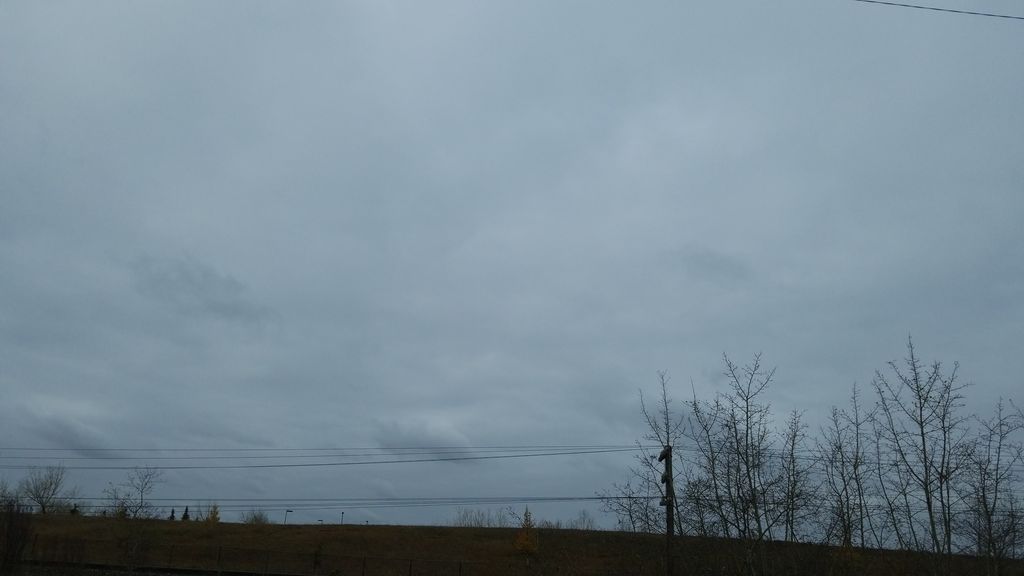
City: edmonton